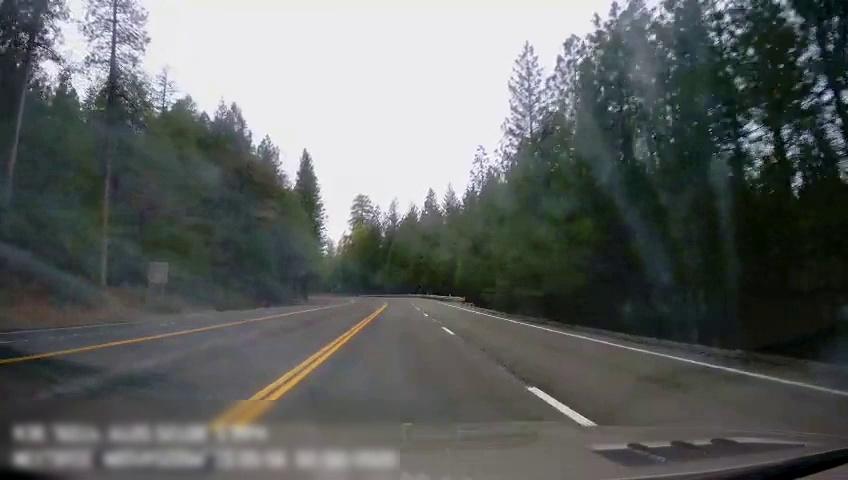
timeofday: Day
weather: Cloudy
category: Drivable Space
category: Lanes | Opposite Lane
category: Lanes | Opposite Lane
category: Lanes | Alternate Lane
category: Lanes | Opposite Lane
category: Lanes | Current Lane
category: Lanes | Current Lane